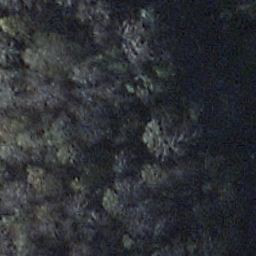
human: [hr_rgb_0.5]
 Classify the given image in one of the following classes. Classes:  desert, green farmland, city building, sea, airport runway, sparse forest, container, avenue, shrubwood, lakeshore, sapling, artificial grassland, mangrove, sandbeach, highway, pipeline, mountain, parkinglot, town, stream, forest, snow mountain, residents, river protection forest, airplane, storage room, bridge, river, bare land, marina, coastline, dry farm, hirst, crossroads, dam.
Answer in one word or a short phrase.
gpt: shrubwood